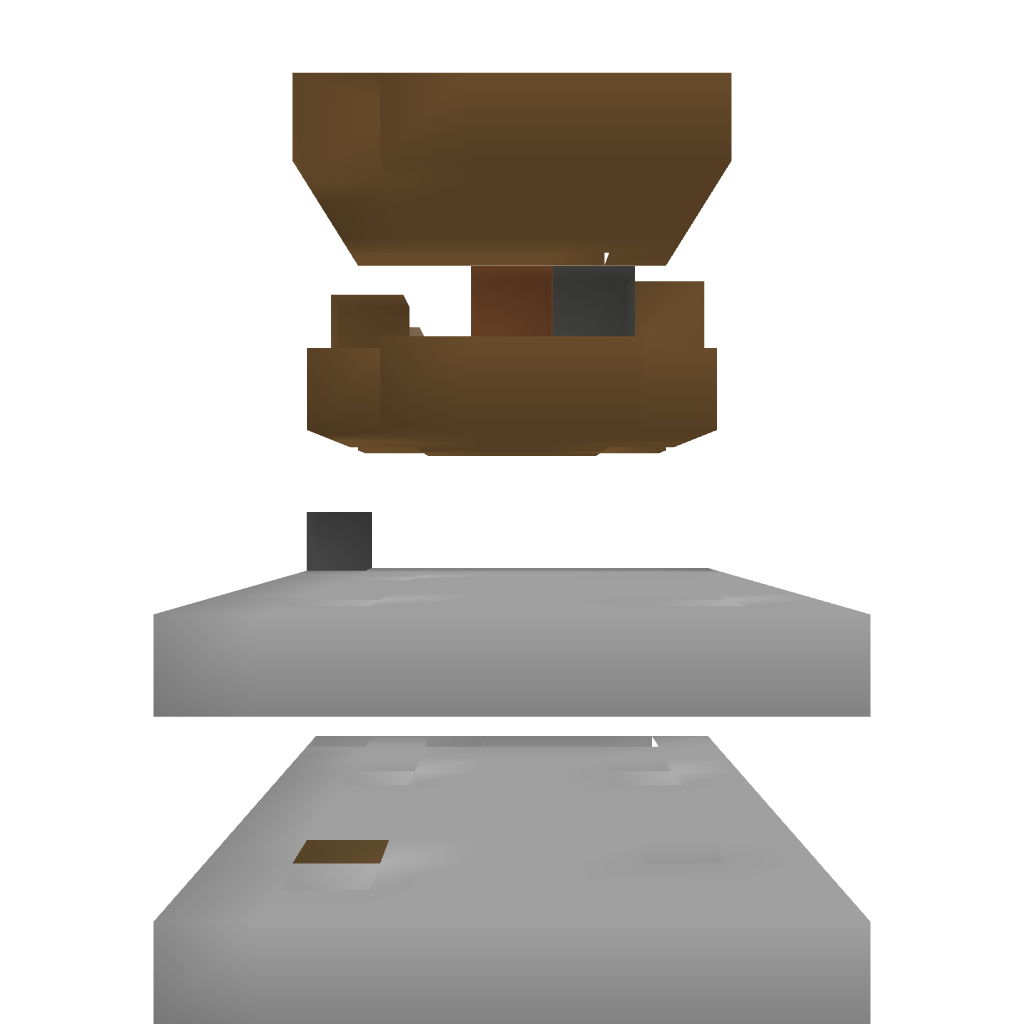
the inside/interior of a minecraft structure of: Witchhouse